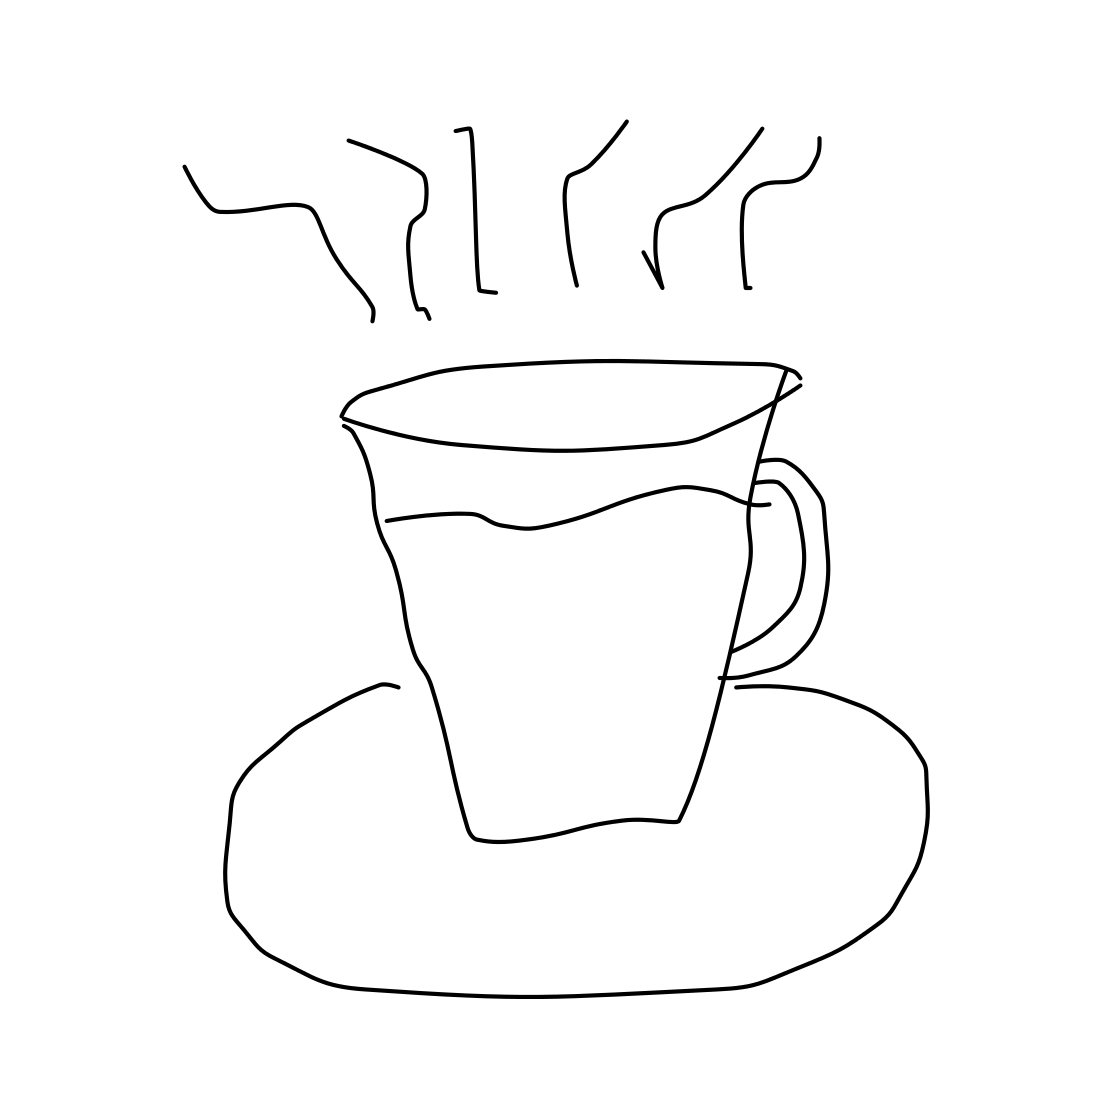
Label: cup